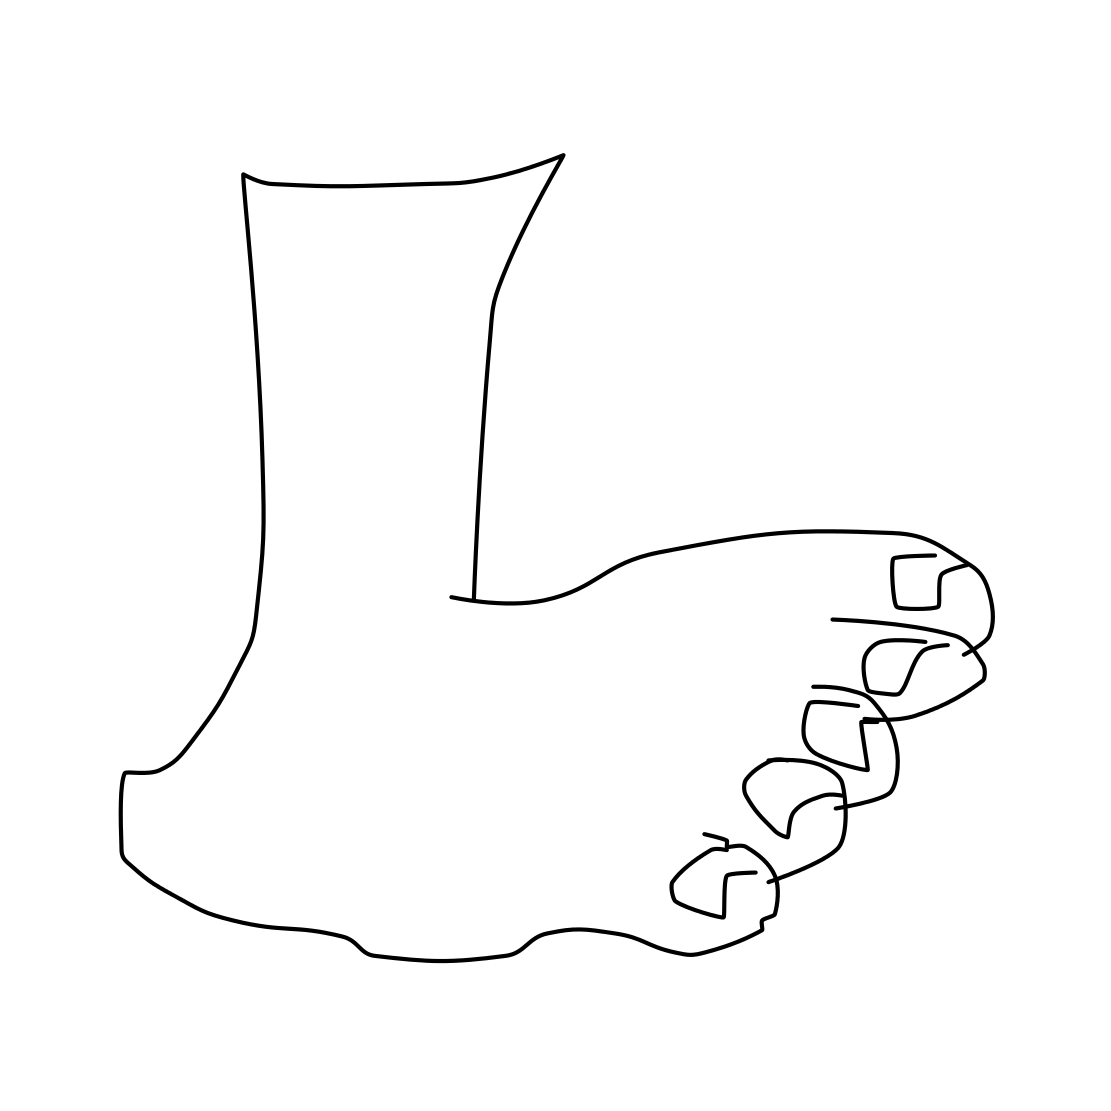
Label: foot